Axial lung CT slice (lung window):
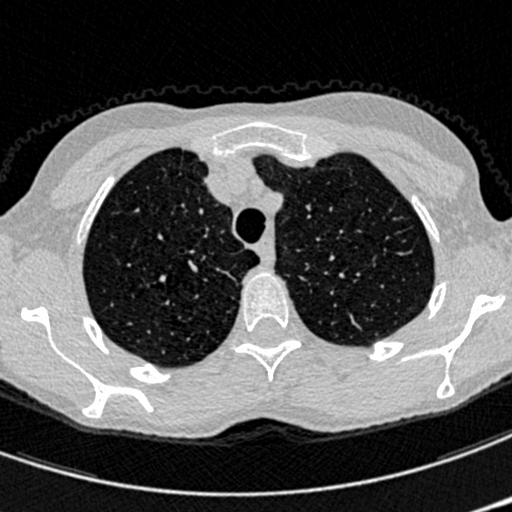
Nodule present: no